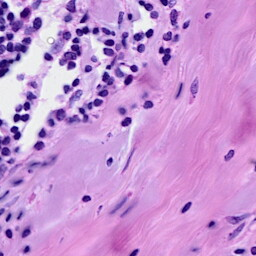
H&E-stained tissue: Breast